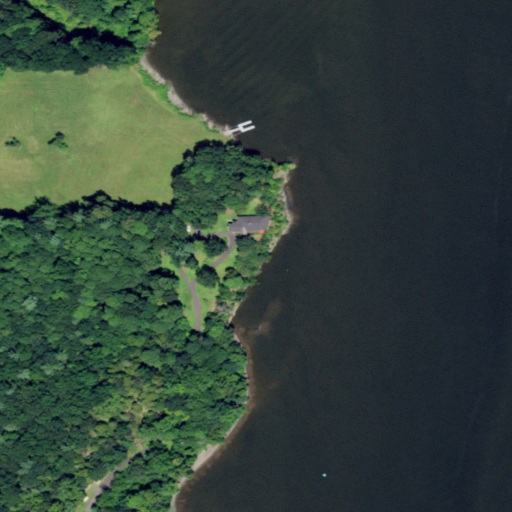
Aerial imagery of cape in New York named Paarda Hook containing open water, mixed forest, pasture, open development, deciduous forest, herbaceous wetlands, grassland, barren land, and medium intensity development